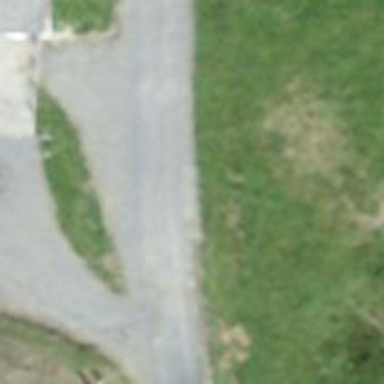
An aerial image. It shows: Gravel path.